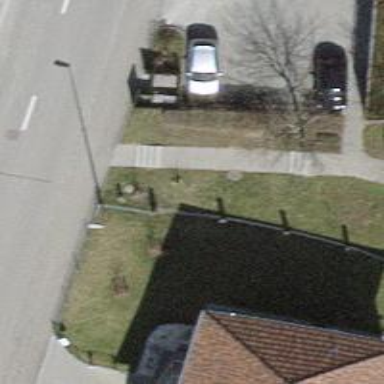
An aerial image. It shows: Set of steps on the road.